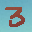
Label: 3